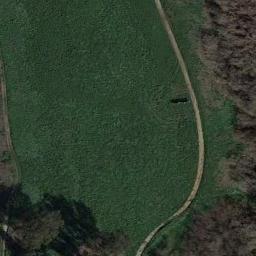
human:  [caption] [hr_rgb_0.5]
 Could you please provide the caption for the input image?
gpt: There are some trees next to the meadow .

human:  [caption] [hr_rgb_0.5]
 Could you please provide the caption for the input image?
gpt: This meadow has dense grasses and a road goes through the meadow .

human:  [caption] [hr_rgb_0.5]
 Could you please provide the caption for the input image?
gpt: There is a road on the meadow .

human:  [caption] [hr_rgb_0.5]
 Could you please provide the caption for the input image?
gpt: The entire image is dominated by grass .

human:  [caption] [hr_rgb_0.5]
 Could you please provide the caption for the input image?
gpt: There are many brown trees around the meadow with a winding path .